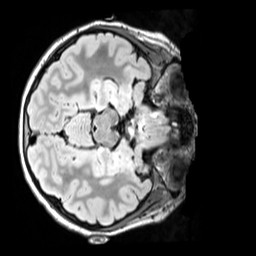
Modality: FLAIR
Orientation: axial
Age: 12
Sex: female
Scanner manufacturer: siemens
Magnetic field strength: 3 T
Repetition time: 5 s
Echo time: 0.388 s